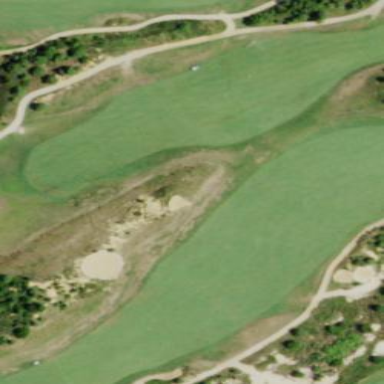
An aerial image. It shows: Golf fairway surrounded by grass.